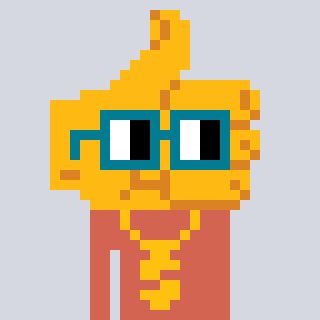
a pixel art character with square dark green glasses, a thumbsup-shaped head and a peachy-colored body on a cool background